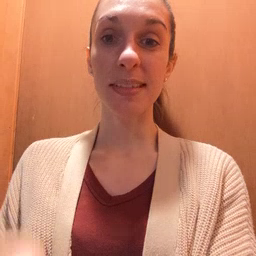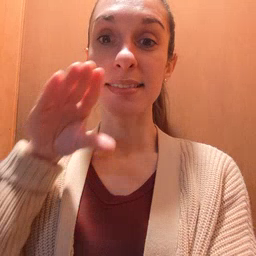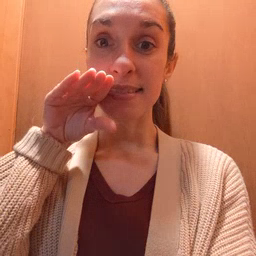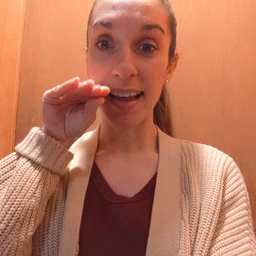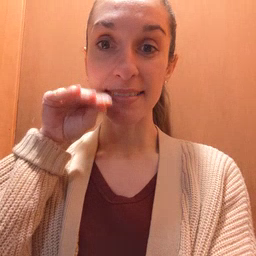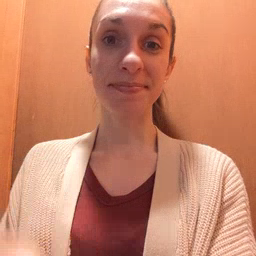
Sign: goose